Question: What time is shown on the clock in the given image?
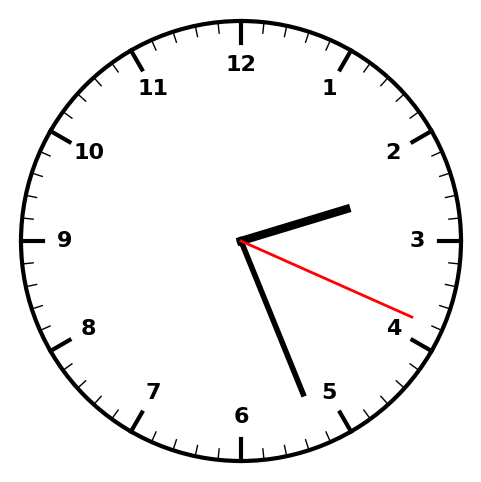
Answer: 02:26:19